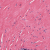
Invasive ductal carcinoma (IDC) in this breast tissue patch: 0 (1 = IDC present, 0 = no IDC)